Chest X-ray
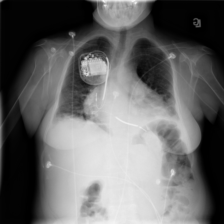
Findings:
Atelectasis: positive
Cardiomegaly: positive
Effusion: negative
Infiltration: negative
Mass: negative
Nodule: negative
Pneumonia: negative
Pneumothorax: negative
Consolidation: negative
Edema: negative
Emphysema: negative
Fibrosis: negative
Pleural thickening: negative
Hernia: negative